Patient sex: M
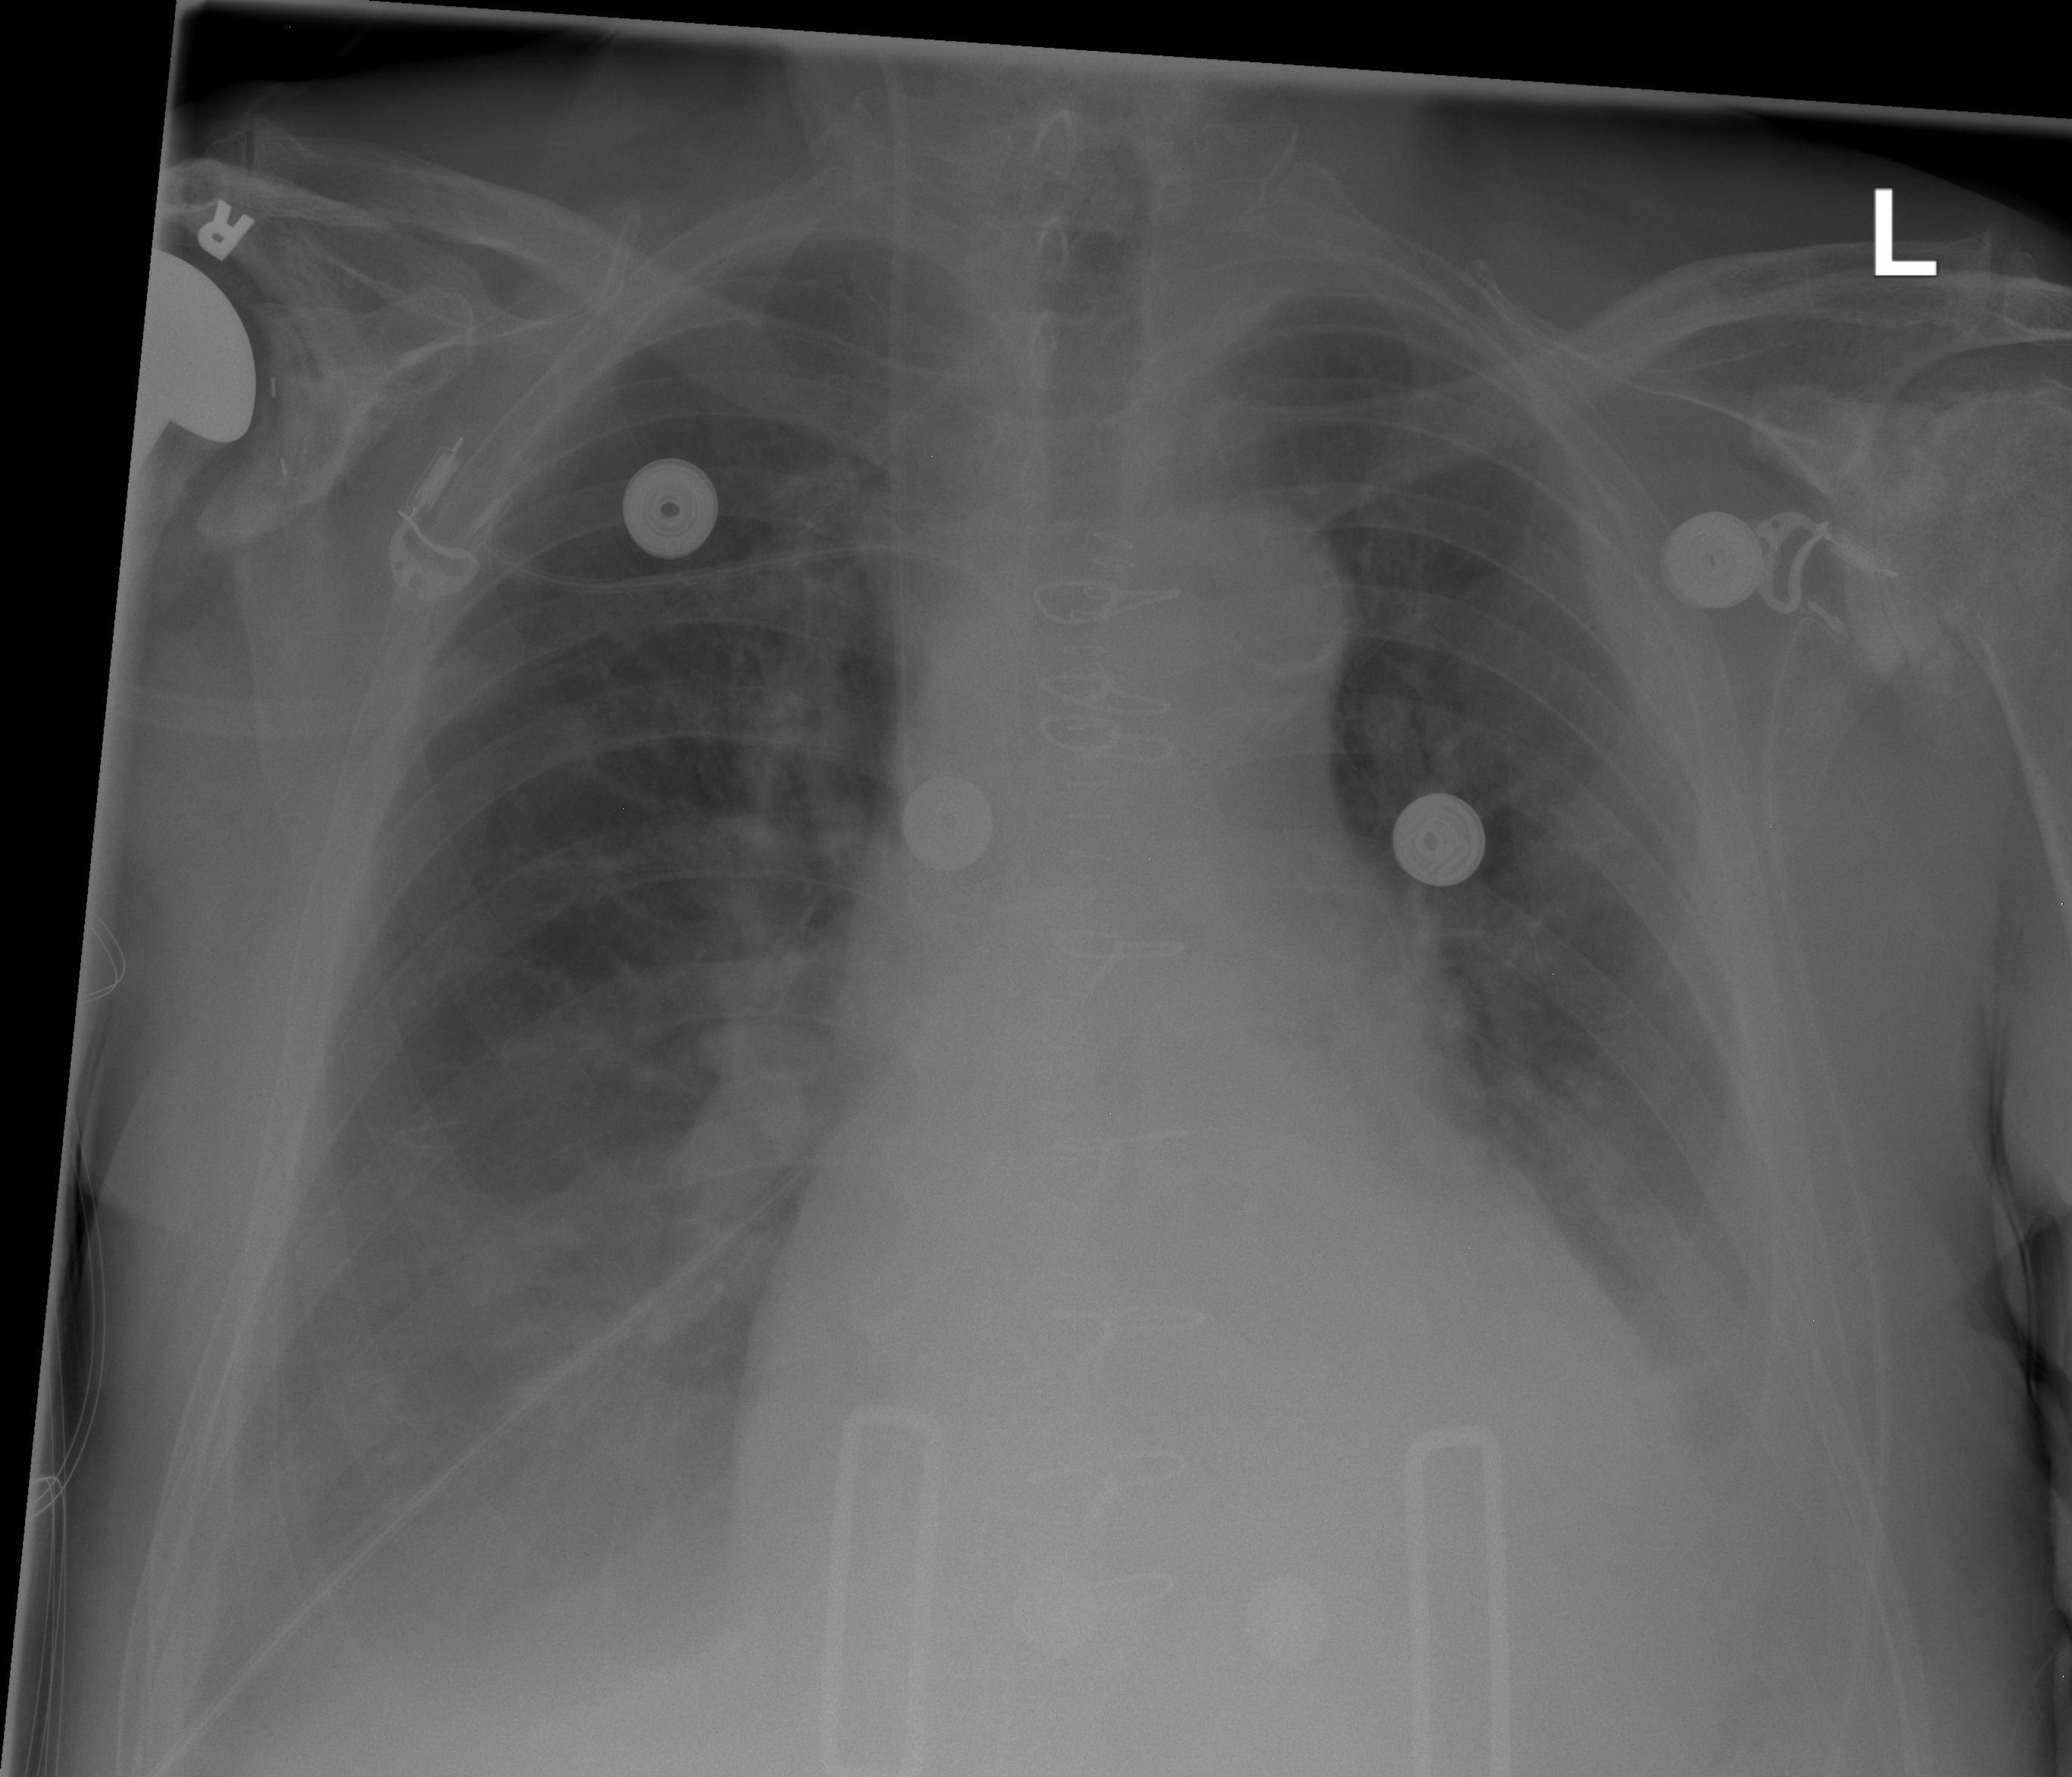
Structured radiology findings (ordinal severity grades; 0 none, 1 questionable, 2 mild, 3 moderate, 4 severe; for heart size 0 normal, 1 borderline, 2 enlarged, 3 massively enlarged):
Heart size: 2
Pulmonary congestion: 0
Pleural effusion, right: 2
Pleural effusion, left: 2
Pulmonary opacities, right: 1
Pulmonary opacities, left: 1
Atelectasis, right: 2
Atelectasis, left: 2